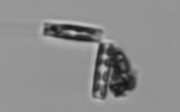
Label: Thalassionema